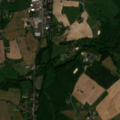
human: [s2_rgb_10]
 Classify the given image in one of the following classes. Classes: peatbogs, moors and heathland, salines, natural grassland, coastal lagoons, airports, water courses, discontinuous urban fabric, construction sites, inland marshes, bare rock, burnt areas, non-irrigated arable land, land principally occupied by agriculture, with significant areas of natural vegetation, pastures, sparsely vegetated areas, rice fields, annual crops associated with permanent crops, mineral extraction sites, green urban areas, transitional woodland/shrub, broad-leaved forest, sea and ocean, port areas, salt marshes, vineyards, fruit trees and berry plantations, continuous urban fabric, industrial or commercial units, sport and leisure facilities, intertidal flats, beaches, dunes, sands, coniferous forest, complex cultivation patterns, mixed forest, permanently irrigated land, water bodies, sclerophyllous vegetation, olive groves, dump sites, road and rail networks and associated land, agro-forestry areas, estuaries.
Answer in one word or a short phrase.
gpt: discontinuous urban fabric, pastures, complex cultivation patterns, land principally occupied by agriculture, with significant areas of natural vegetation